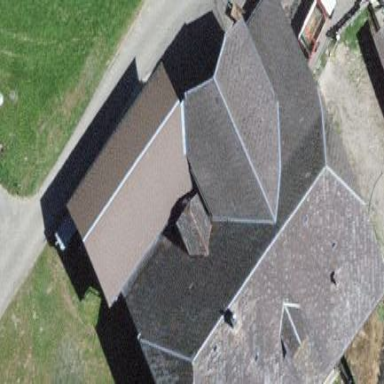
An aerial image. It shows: Farm building.